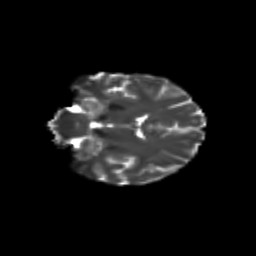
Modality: T2w
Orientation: coronal
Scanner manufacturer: siemens
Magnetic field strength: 3 T
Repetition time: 9.2 s
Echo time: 0.084 s